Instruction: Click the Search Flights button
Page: home
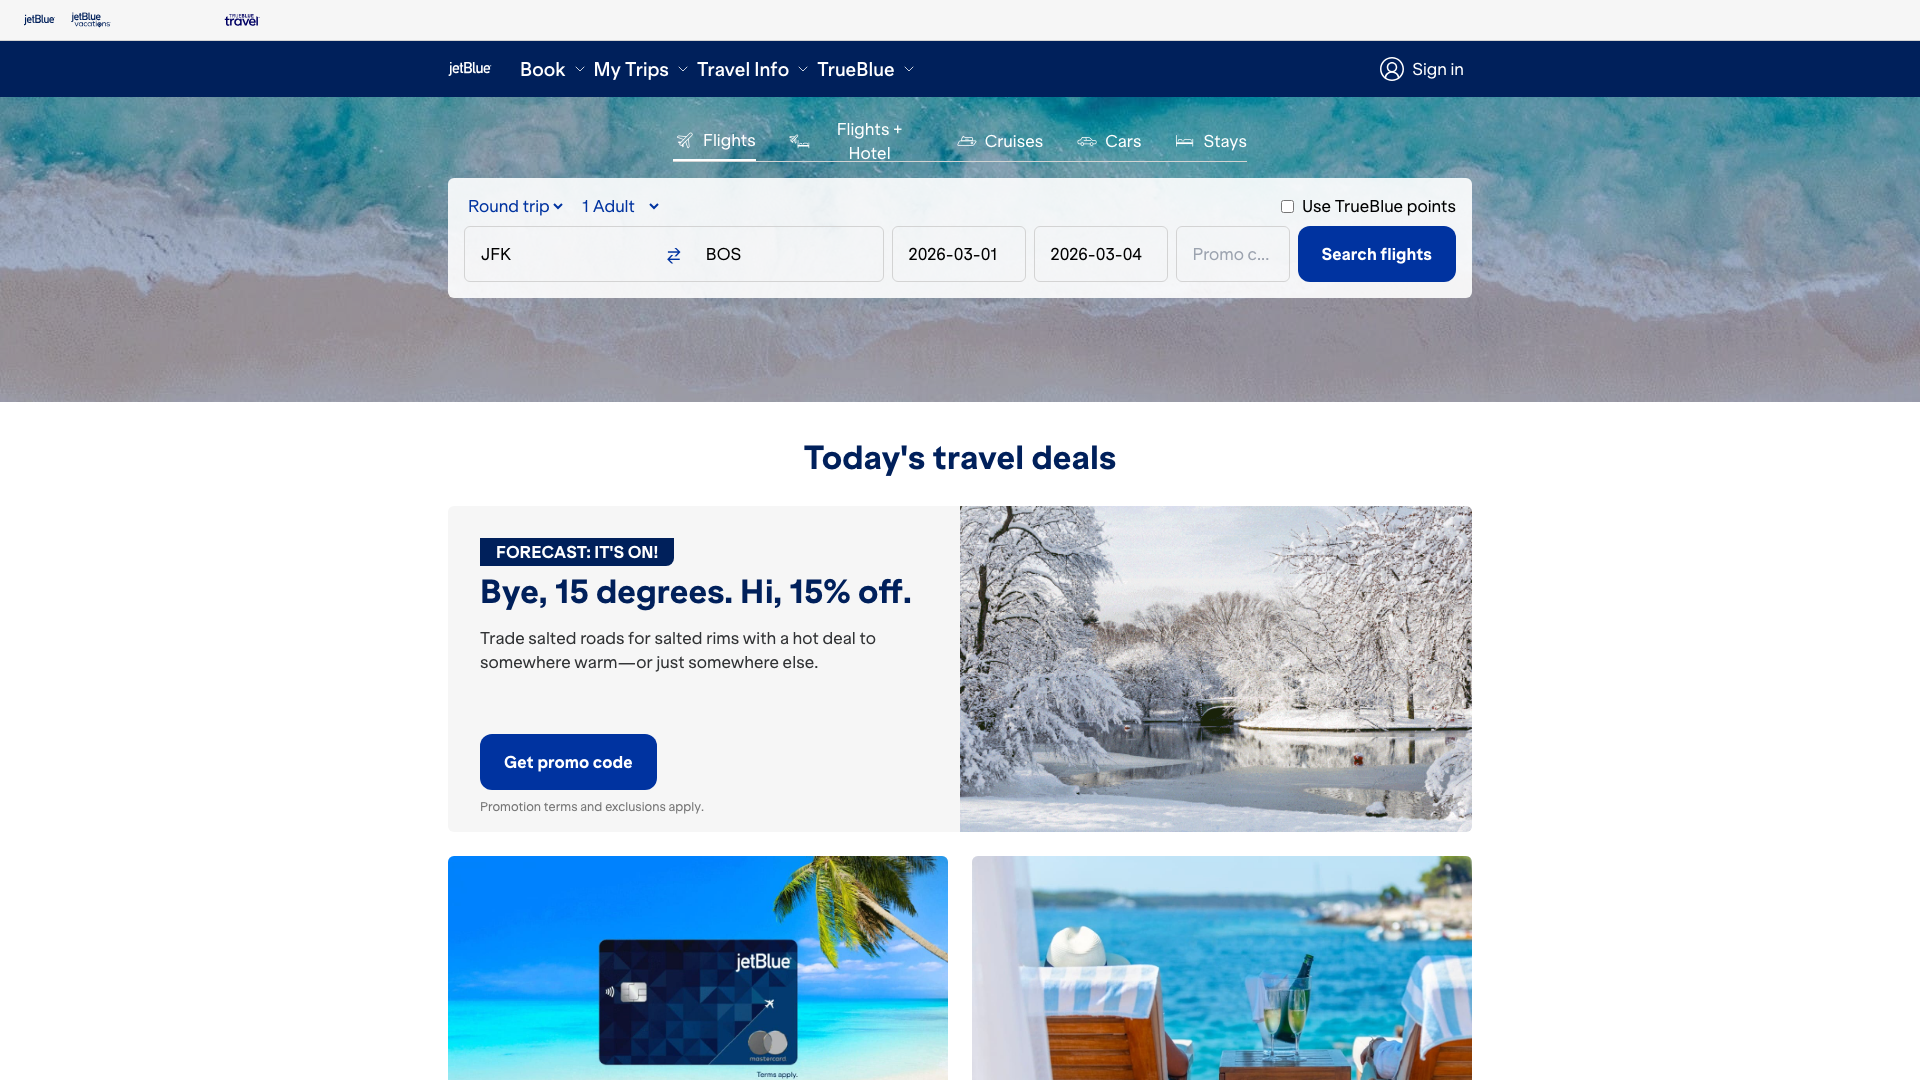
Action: click